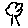
Label: tree